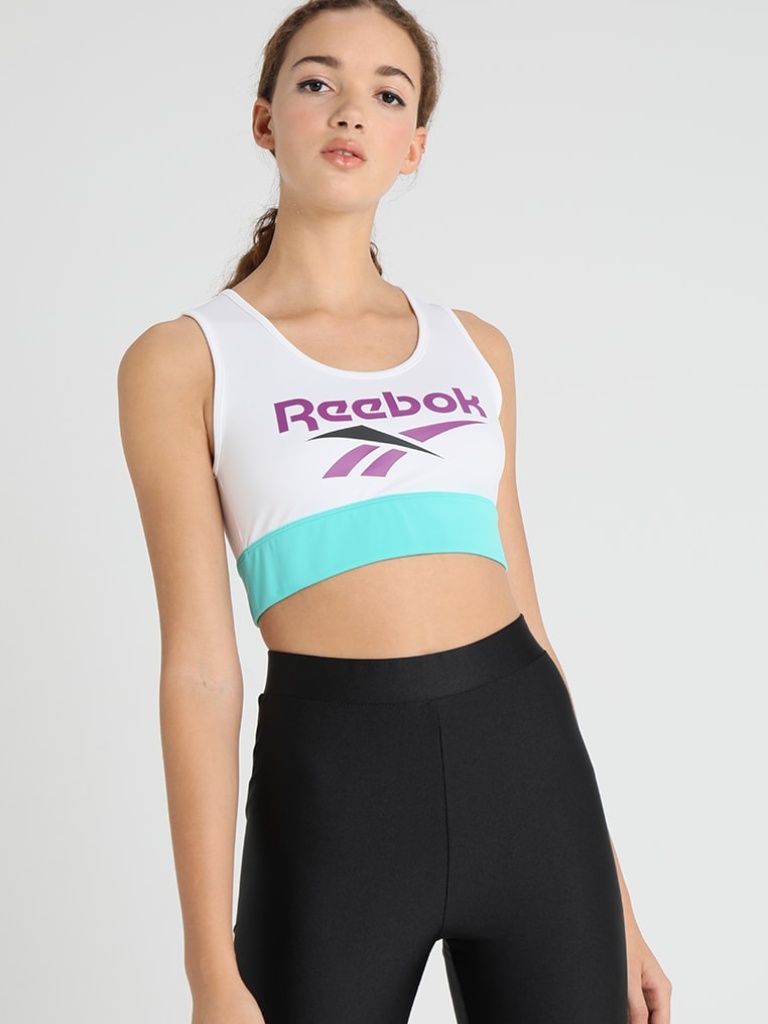
cotton tight sleeveless waist length Untucked scoop tank